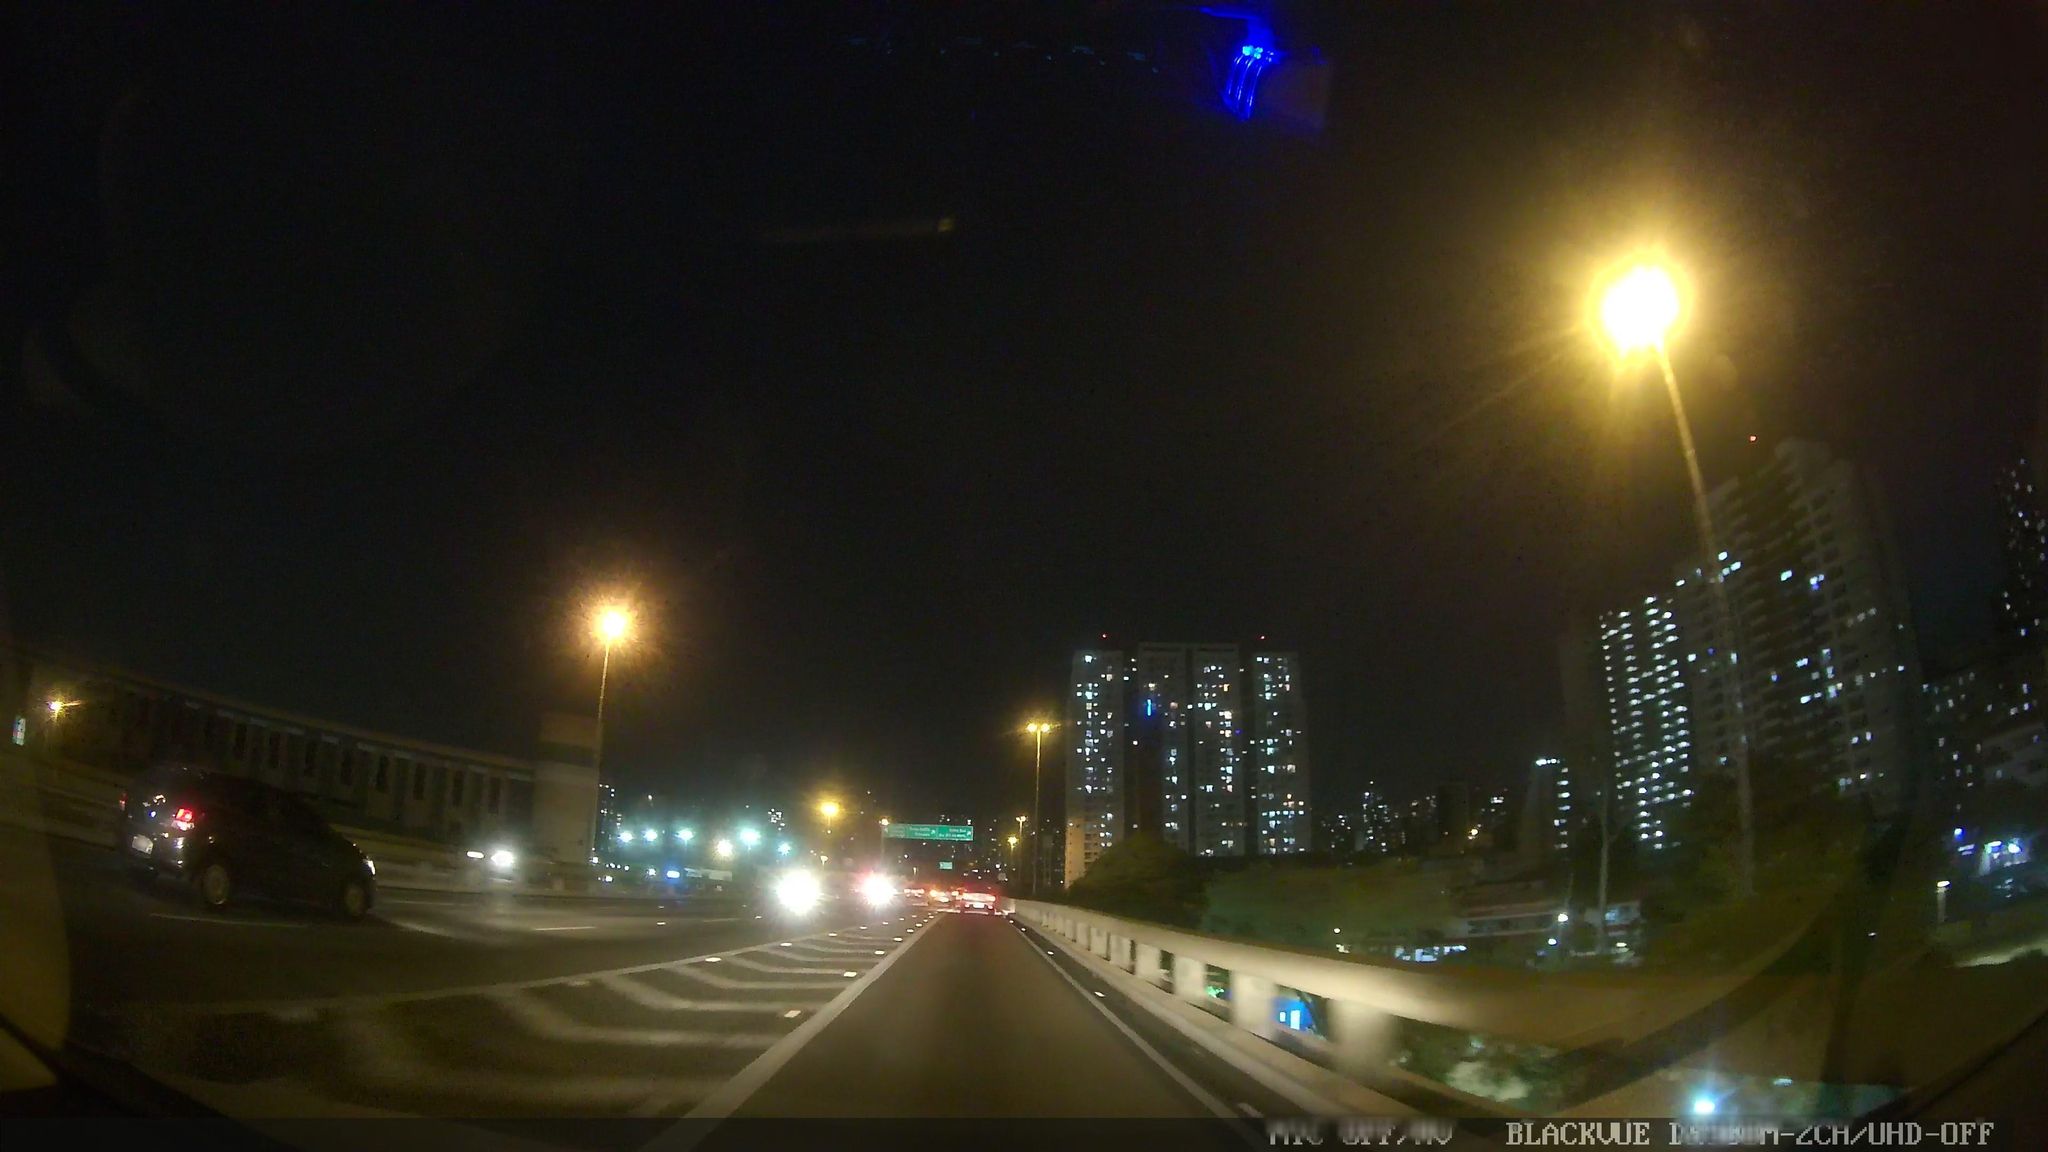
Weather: clear
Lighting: night
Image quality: slightly poor
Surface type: driving surface
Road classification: trunk_link
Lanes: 2, 1
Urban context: urban centre
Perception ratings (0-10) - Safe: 0.71, Lively: 5.99, Beautiful: 5.43, Boring: 5.16, Depressing: 3.83, Wealthy: 7.49